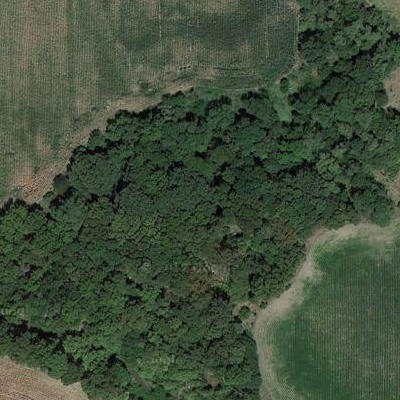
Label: eForest